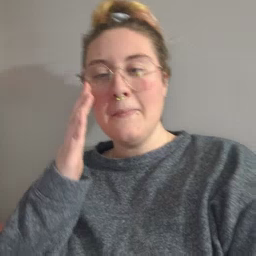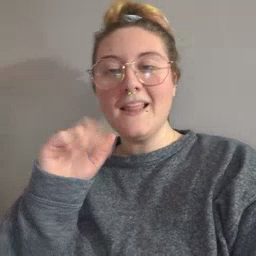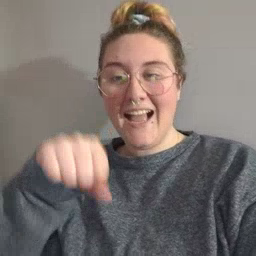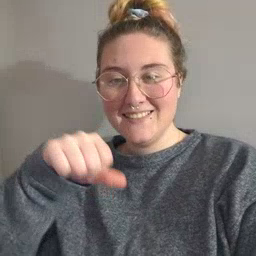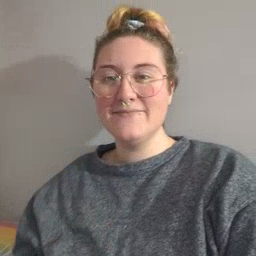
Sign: yes